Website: crate-barrel
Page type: cart
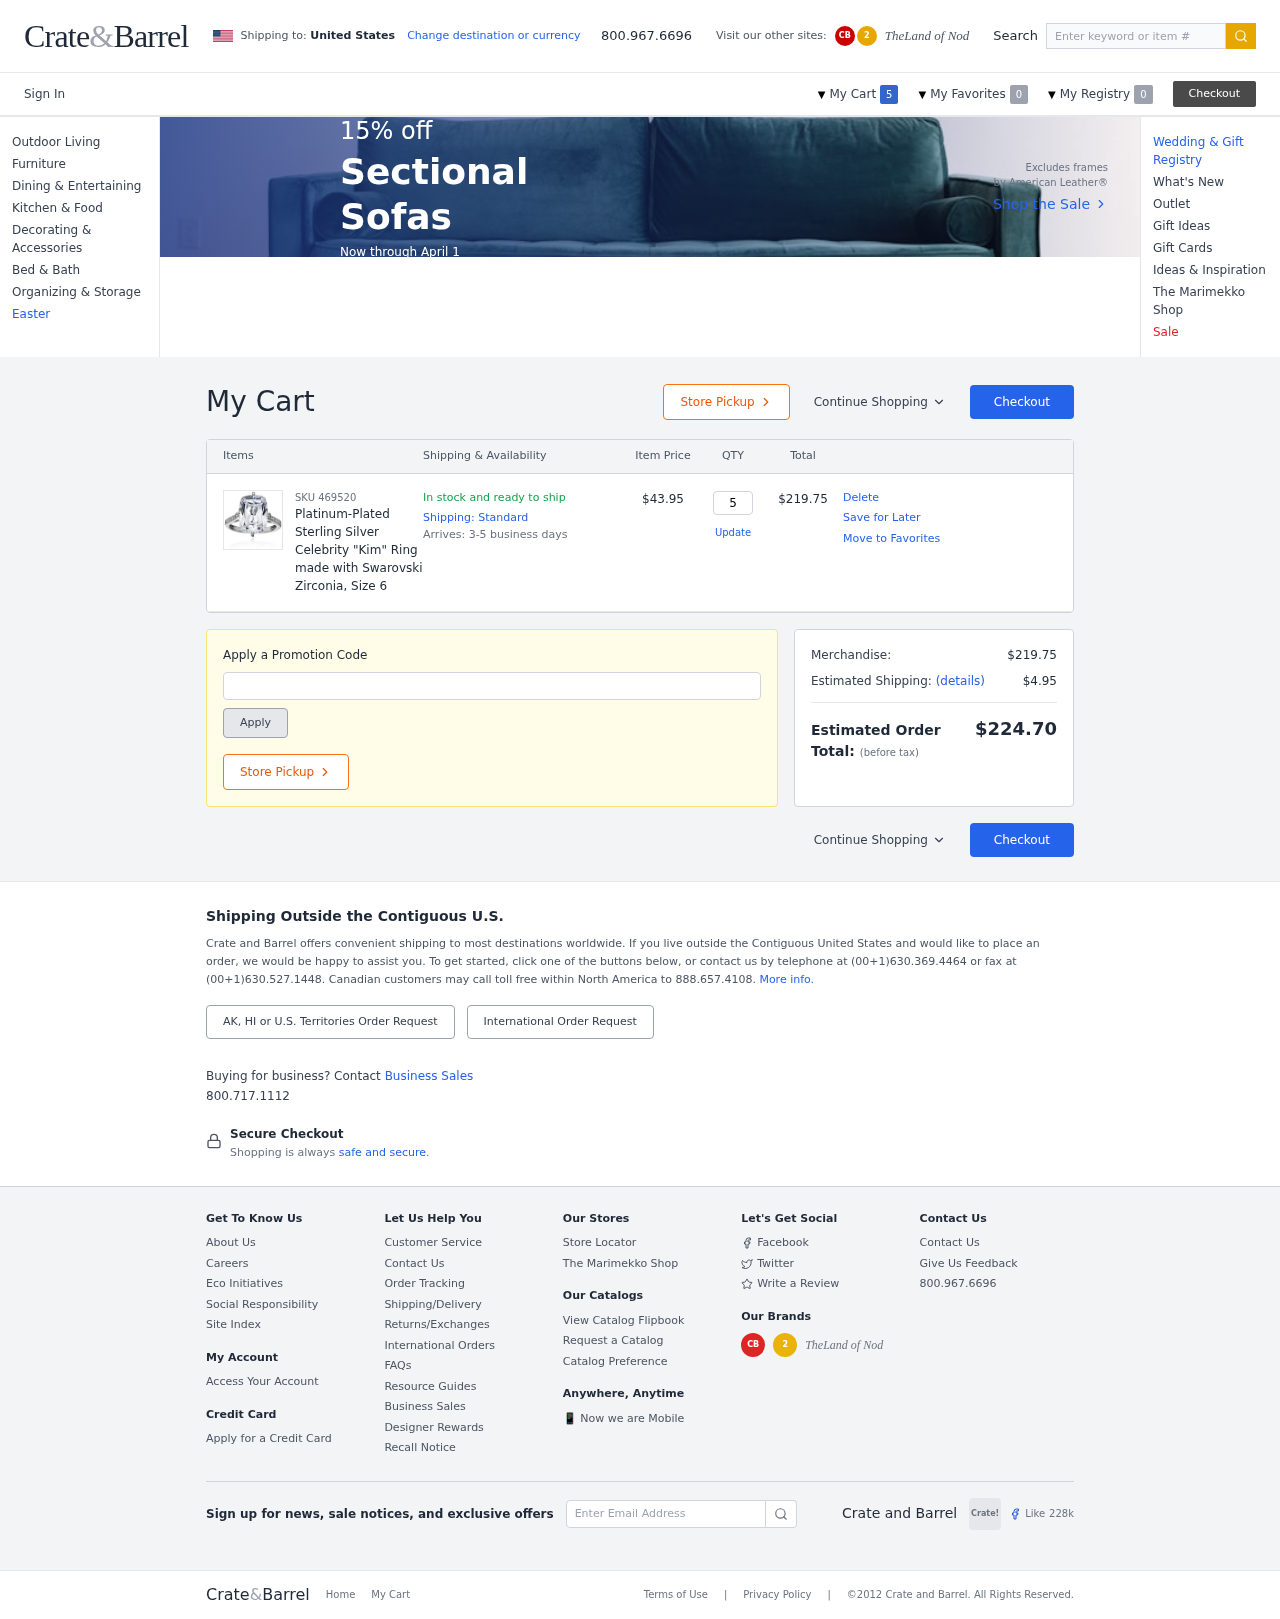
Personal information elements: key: PII_PROMO_CODE
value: WELCOME34
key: PII_COUNTRY
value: United States
Product elements: key: PRODUCT1_NAME
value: Platinum-Plated Sterling Silver Celebrity "Kim" Ring made with Swarovski Zirconia, Size 6
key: PRODUCT1_PRICE
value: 43.95
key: PRODUCT1_QUANTITY
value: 5
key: PRODUCT1_SKU
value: SKU 469520
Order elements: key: ORDER_NUM_ITEMS
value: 5
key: ORDER_ITEM_TOTAL
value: $219.75
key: ORDER_SUBTOTAL
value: $219.75
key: ORDER_SHIPPING_COST
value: $4.95
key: ORDER_TOTAL
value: $224.70
Search elements: key: HEADER_SEARCH
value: Enter keyword or item #